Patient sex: F
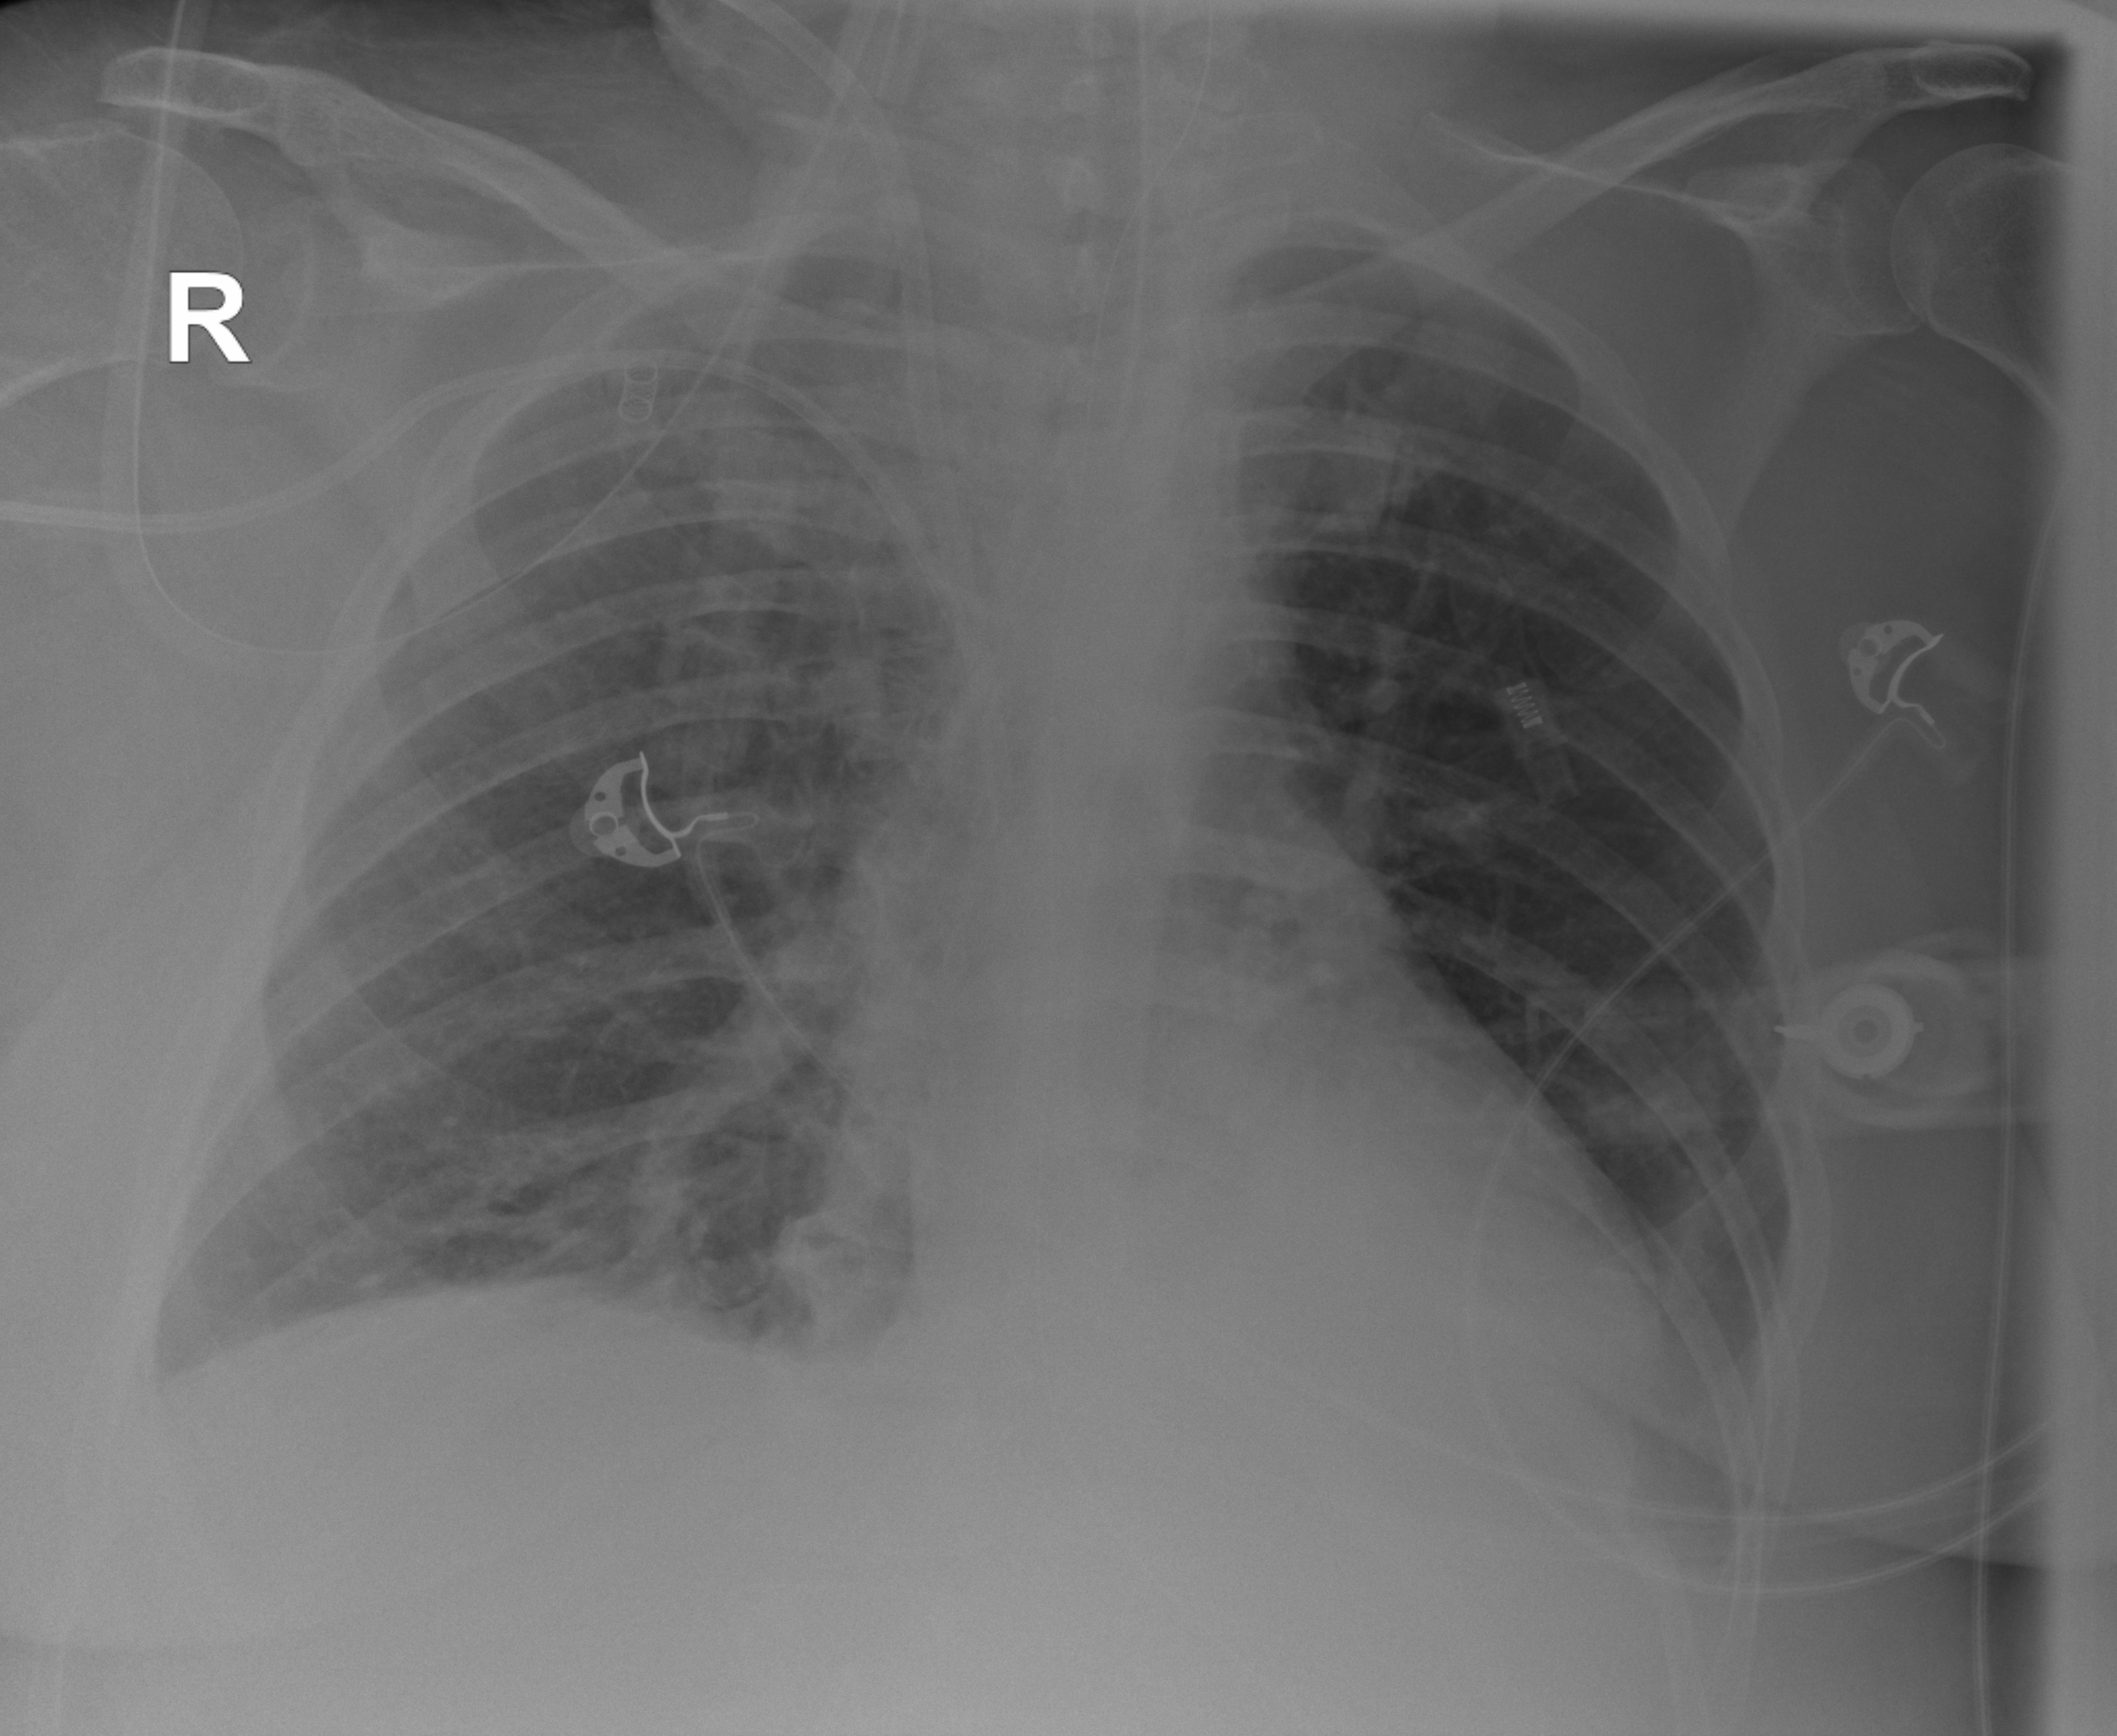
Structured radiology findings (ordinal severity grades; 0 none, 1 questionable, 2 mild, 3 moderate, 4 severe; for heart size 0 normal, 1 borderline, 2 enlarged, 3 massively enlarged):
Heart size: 0
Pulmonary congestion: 0
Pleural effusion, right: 2
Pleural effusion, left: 2
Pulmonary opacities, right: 0
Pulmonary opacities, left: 0
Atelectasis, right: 2
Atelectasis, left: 2